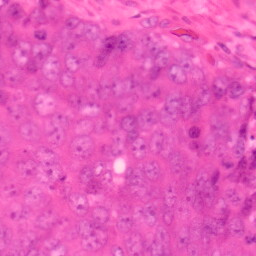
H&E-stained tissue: Colon